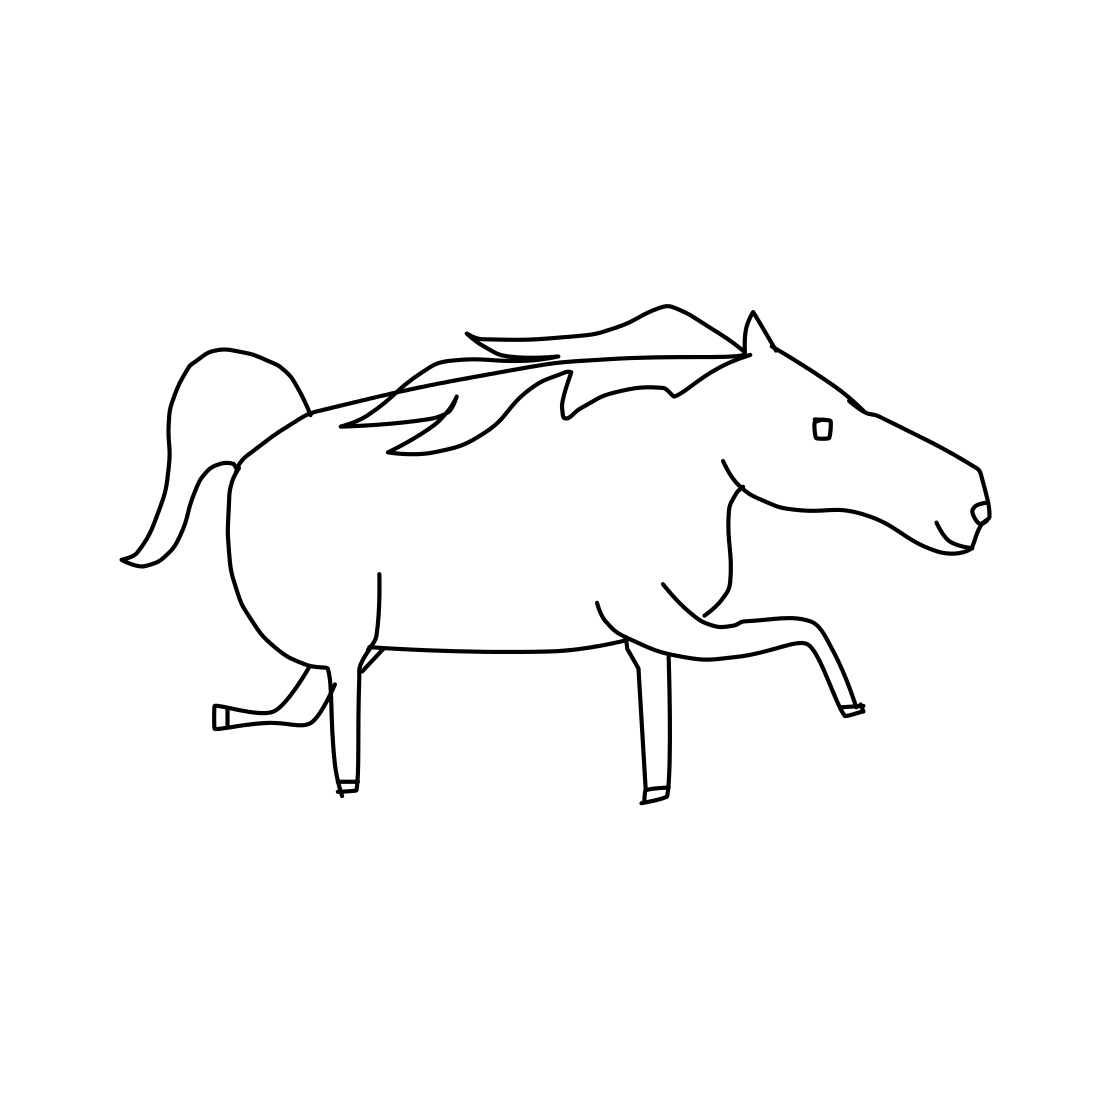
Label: horse